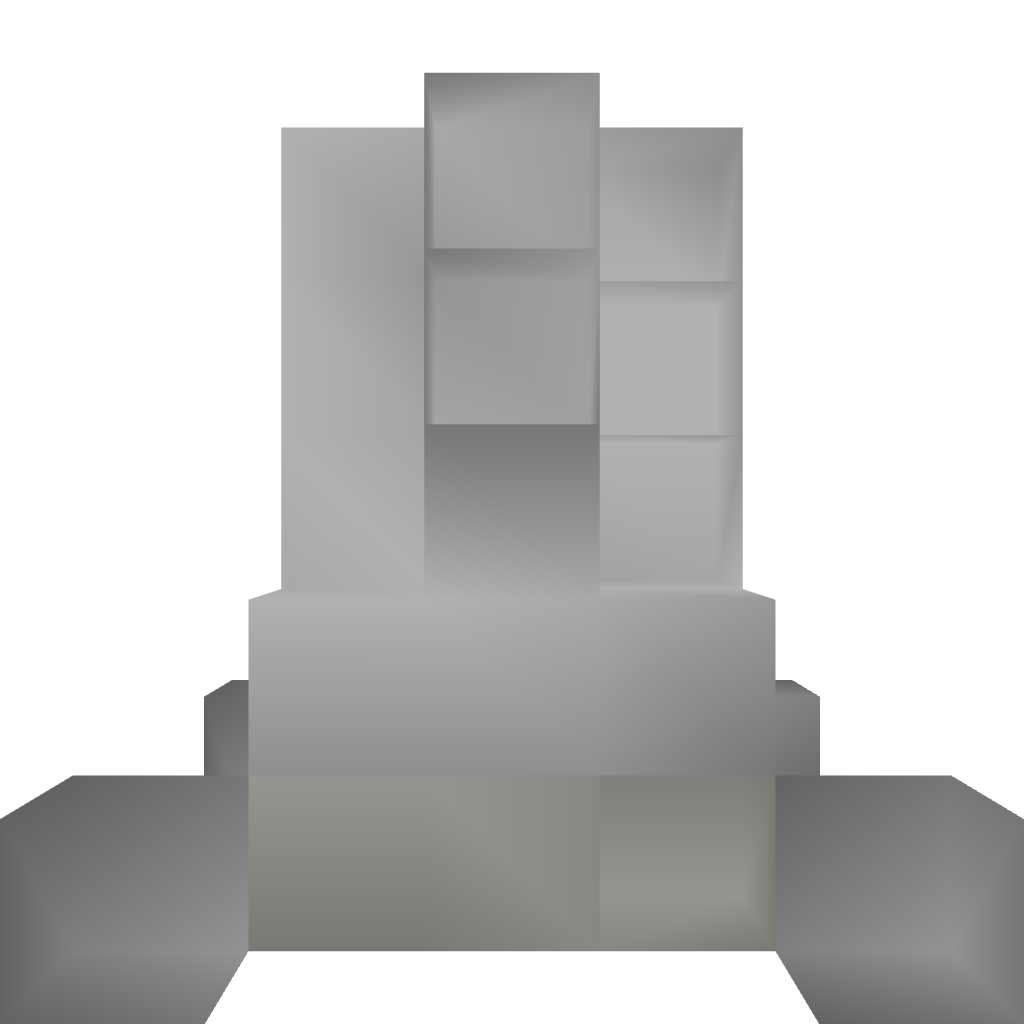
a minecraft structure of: Micro Fountain